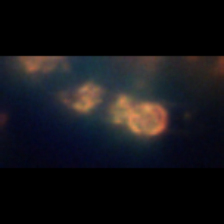
Taxon: Stephanopyxis
Group: Diatoms